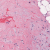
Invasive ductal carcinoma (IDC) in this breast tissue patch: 0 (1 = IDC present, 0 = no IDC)